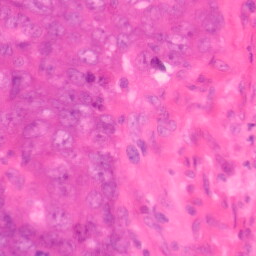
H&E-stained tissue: Colon